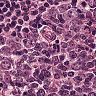
Metastatic tissue present: no